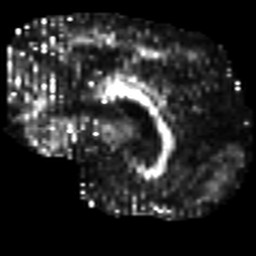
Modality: FA
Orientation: sagittal
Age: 50
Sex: male
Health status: ill
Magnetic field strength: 3 T
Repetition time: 8.4 s
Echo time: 0.0926 s